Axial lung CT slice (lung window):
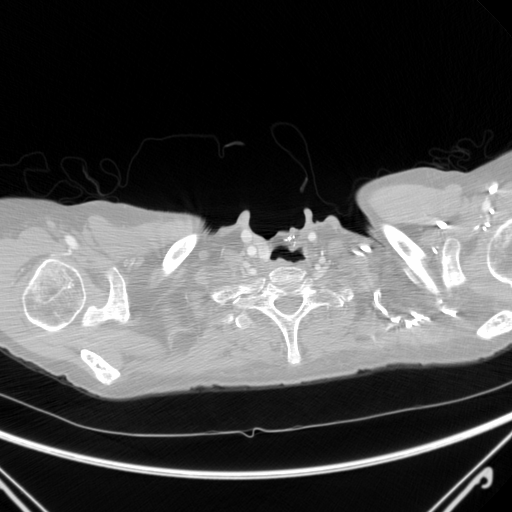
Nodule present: no